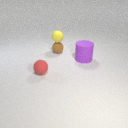
large purple rubber cylinder in front of small brown rubber sphere